Question: When I access resque-web on my Rails-app running at Heroku, I can see more than 40 workers:

I have only 1 resque worker connected to my Heroku account. This worker processes all my queues:
'''
resque: env TERM_CHILD=1 COUNT=1 QUEUE=* bundle exec rake resque:workers
'''
Is there a way I can restrict other peoples workers to interfere with my queue?
I'm using the <URL> adon from Heroku.
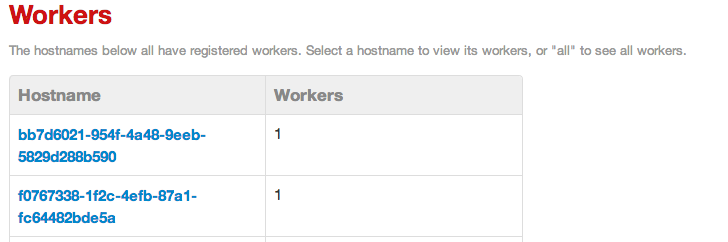
Answer: Since your Redis Cloud instance is password-protected, it is unlikely that these are other peoples' workers. I'd venture a guess that they are simply stale (i.e. dead) workers.
Since resque workers register and keep their state in Redis, it is not uncommon that when a worker dies it's state information is kept in Redis. <URL> provided more pointers on how to deal with the situation.